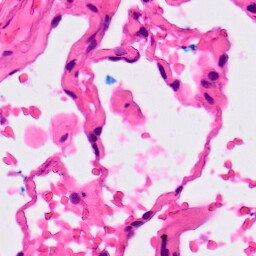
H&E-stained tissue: Lung